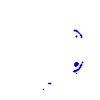
Particle: electron